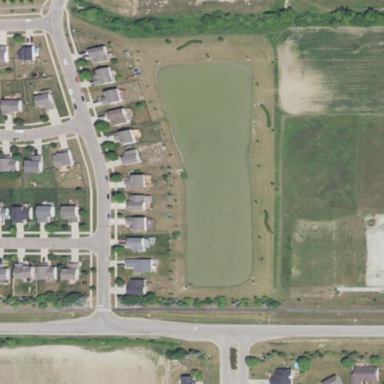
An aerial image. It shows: Retention basin with water.